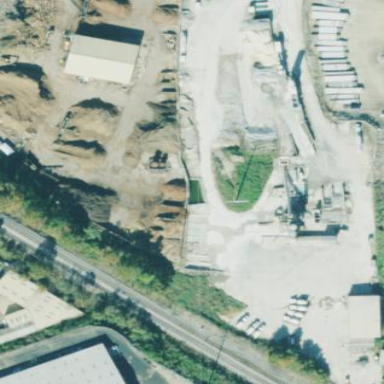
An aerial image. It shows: Industrial area with concrete plant.